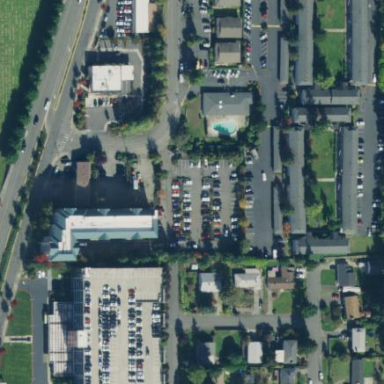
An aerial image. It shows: Commercial area.